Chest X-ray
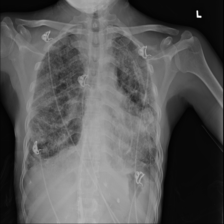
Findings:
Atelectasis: negative
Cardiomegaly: negative
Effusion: negative
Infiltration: positive
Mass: negative
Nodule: negative
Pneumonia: negative
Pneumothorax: positive
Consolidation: negative
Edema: negative
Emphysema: negative
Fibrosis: negative
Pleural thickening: negative
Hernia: negative